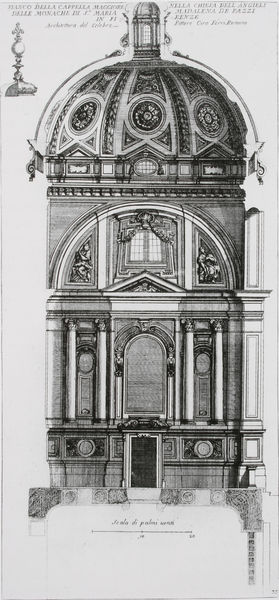
Titel: Seitliche Chorwand von Santa Maria Maddalena dei Pazzi in Florenz
Künstler: Ciro Ferri
Schlagwörter: weiß, dreieck, fenster, grau, laterne, schwarz, skizze, säule, säulen, tür, zeichnung, blick, dach, masse, muster, architektur, barock, sockel, kirche, girlande, frontal, rund, turm, skulptur, relief, schrift, ansicht, bogen, giebel, grafik, graphik, pilaster, figuren, rundbogen, kuppel, symmetrie, ornamente, stuck, tor, eingang, medaillon, kreuz, türmchen, dom, symmetrisch, schraffur, radierung, stich, illustration, schwarzweiß, text, entwurf, kapitelle, rom, kapitell, halbrund, fries, portal, sims, gesims, glocke, rippengewölbe, griechisch, plan, vorlage, korinthisch, kupferstich, schief, querschnitt, aufriss, maßstab, bauplan, basen, fundament, vierung, tambour, pilatser, medaillons, umlauffries, architektzr